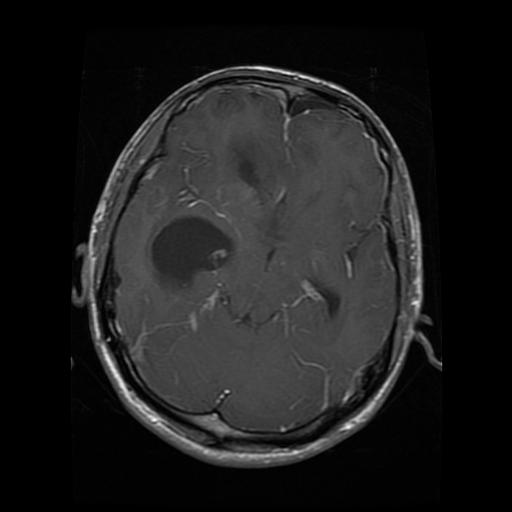
Label: glioma